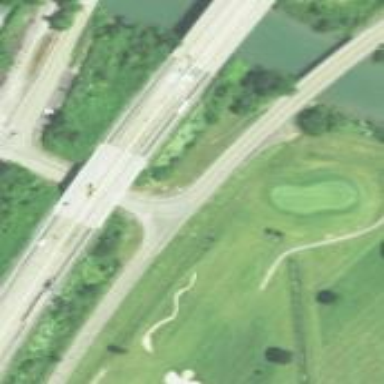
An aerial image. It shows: Viaduct bridge over motorway.